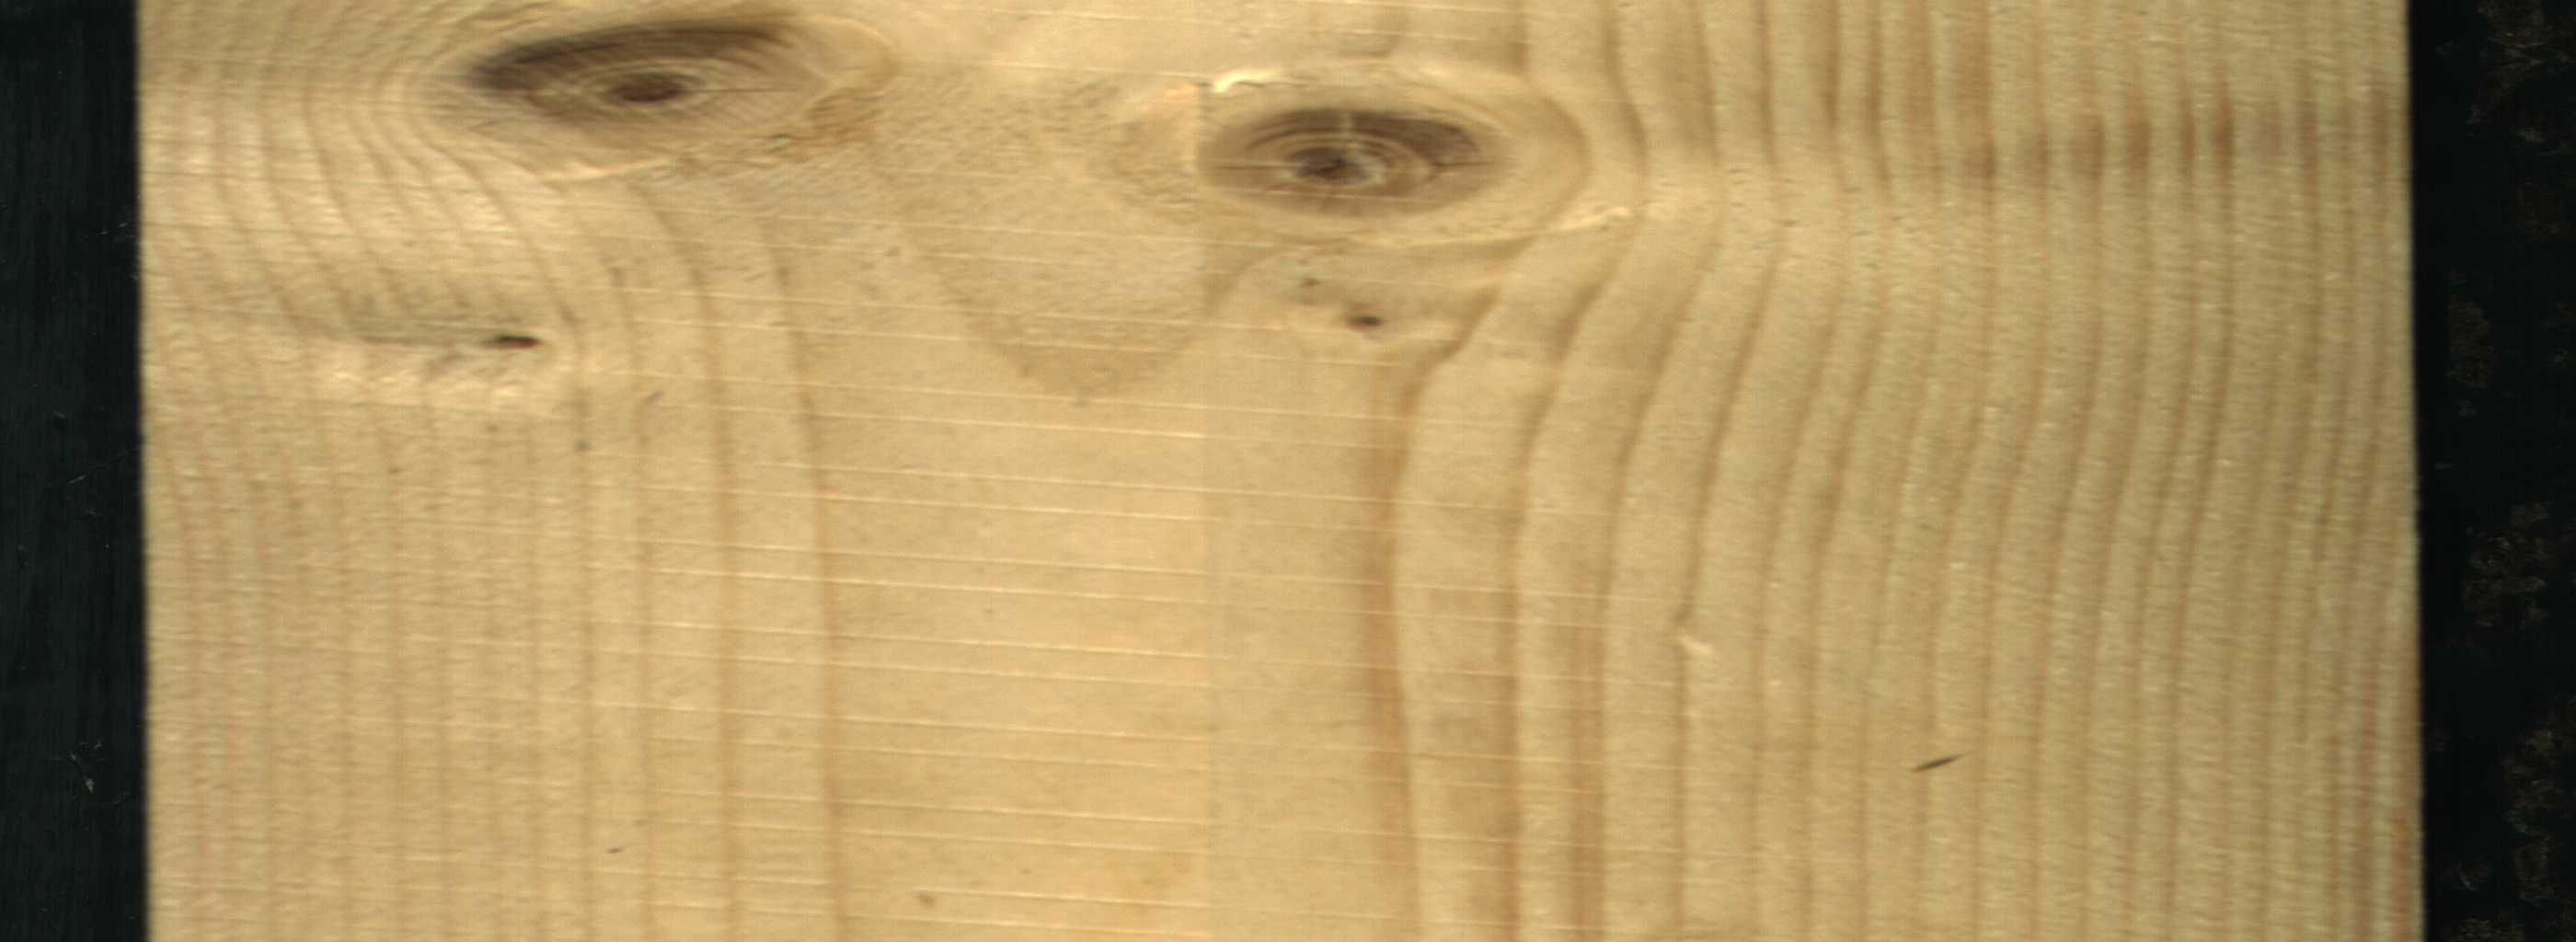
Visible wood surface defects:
Live_Knot
Live_Knot
Live_Knot
Live_Knot